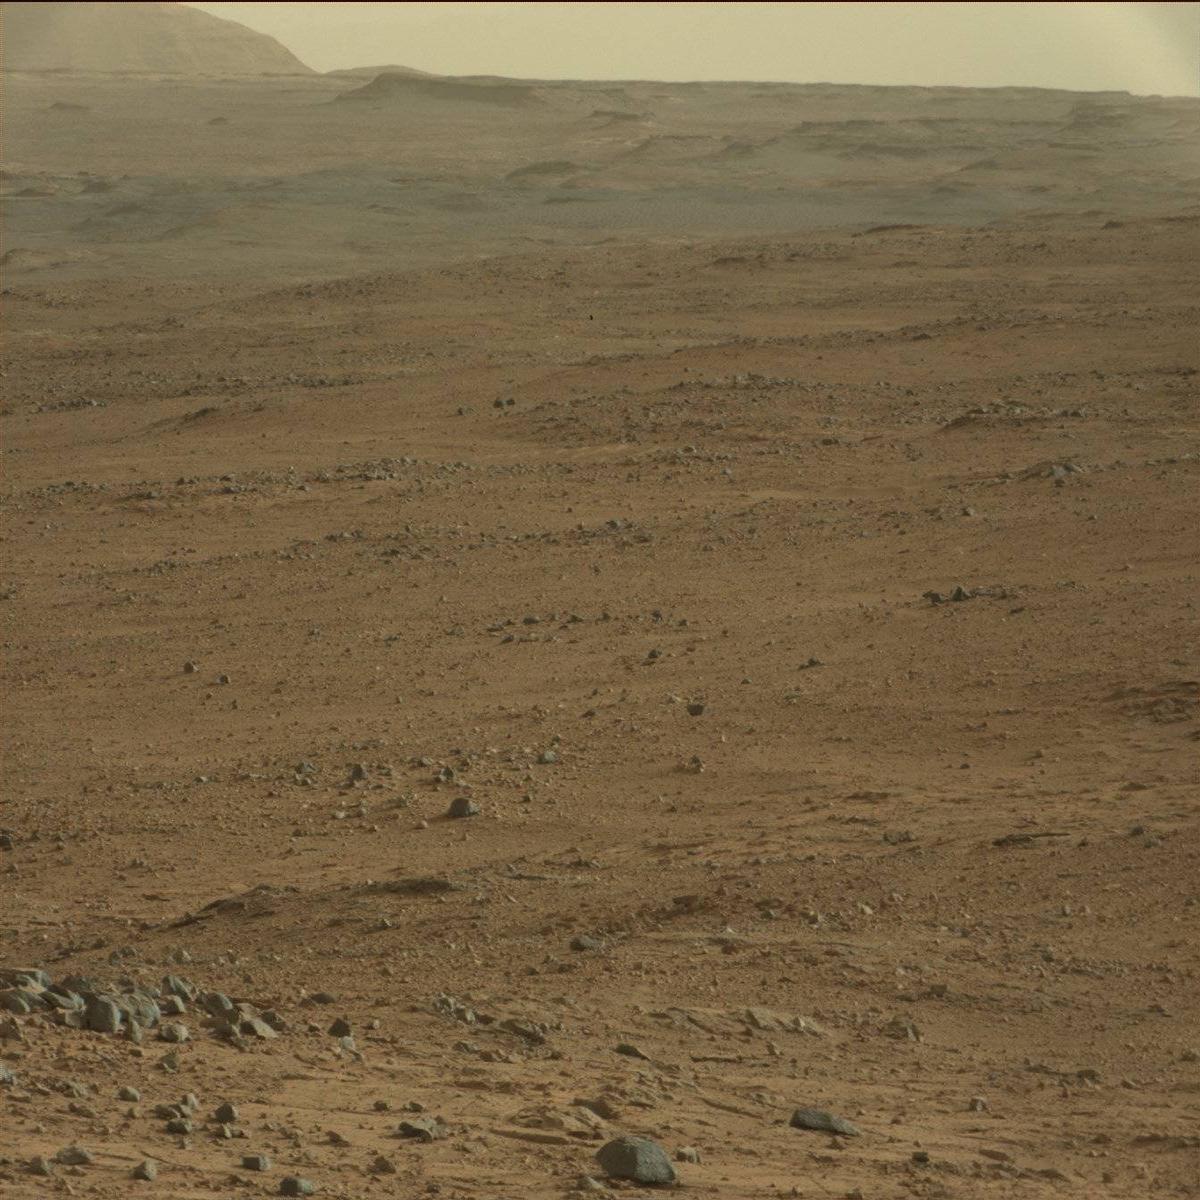
Terrain classes present: Bedrock, Ridge, Rock, Sand / Soil, Sky